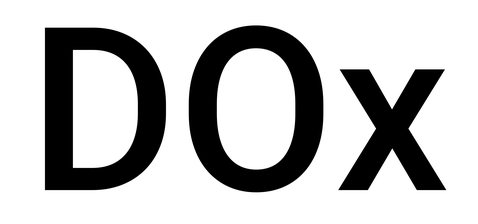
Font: Roboto_Medium